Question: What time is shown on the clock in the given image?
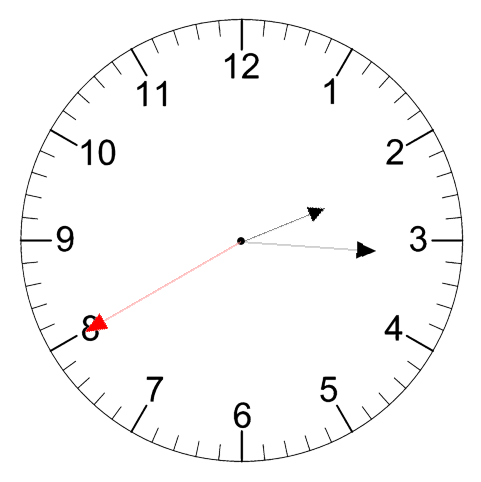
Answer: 02:15:40